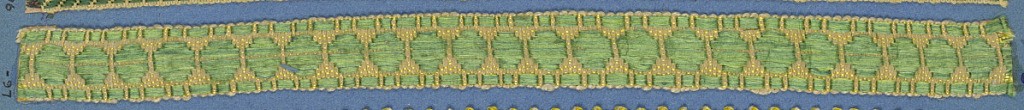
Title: Trimming
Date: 19th century
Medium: silk Technique: woven
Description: Green and yellow trimming fragment in a design of green discs set between a border of dashed lines.